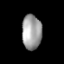
Tissue: lung
Cell type: Fibroblasts
Senescence score: 0.5636
Nuclear area (px): 665
Mean DAPI intensity: 161.05